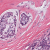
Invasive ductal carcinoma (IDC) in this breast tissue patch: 1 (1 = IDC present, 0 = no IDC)